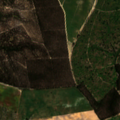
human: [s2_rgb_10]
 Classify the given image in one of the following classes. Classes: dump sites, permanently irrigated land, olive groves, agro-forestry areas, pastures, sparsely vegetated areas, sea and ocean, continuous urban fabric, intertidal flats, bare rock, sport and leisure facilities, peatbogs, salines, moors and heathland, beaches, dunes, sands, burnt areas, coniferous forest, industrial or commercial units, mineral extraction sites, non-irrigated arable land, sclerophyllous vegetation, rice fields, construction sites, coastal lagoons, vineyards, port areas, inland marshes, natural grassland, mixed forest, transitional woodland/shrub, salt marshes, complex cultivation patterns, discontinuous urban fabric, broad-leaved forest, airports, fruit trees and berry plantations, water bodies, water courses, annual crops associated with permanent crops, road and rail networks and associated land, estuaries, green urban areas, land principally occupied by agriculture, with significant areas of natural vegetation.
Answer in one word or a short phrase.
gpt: continuous urban fabric